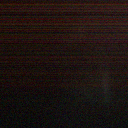
Screen state: off